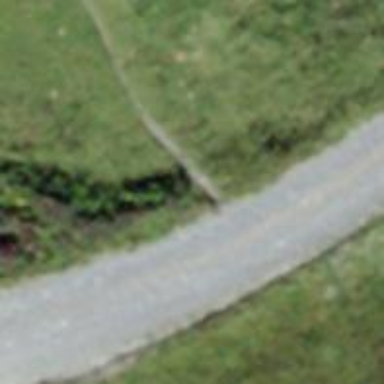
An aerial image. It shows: Gravel track with grade2 tracktype.